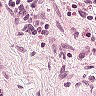
Metastatic tissue present: no